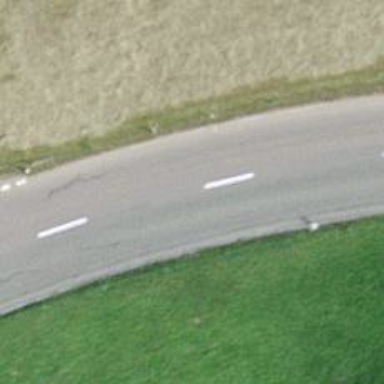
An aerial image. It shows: Secondary road with asphalt surface.